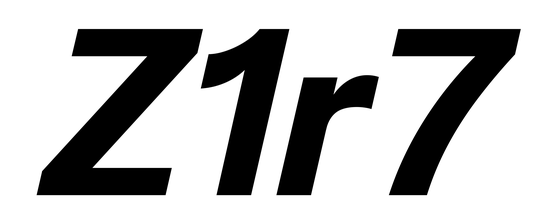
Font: InstrumentSans-Italic_Bold_Italic